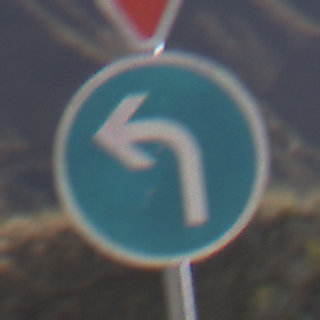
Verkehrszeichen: VorgeschriebeneFahrtrichtungLinks
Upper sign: VorfahrtGewaehren
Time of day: MorningAfternoon
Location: Outdoor (Nature)
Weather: PartlyCloudy
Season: NotSpecified
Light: Natural